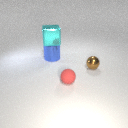
small brown metal sphere to the right of large blue metal cylinder